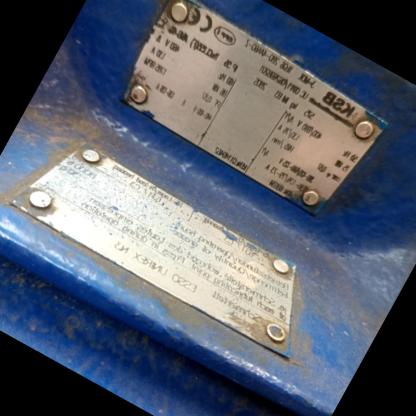
Klasa: tabliczka-znamionowa